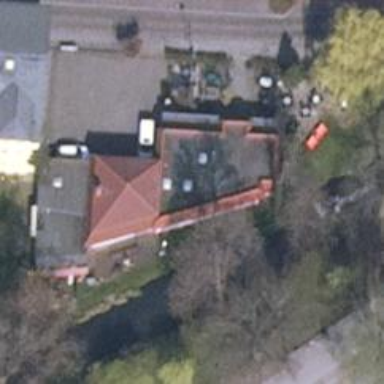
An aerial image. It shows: Café.